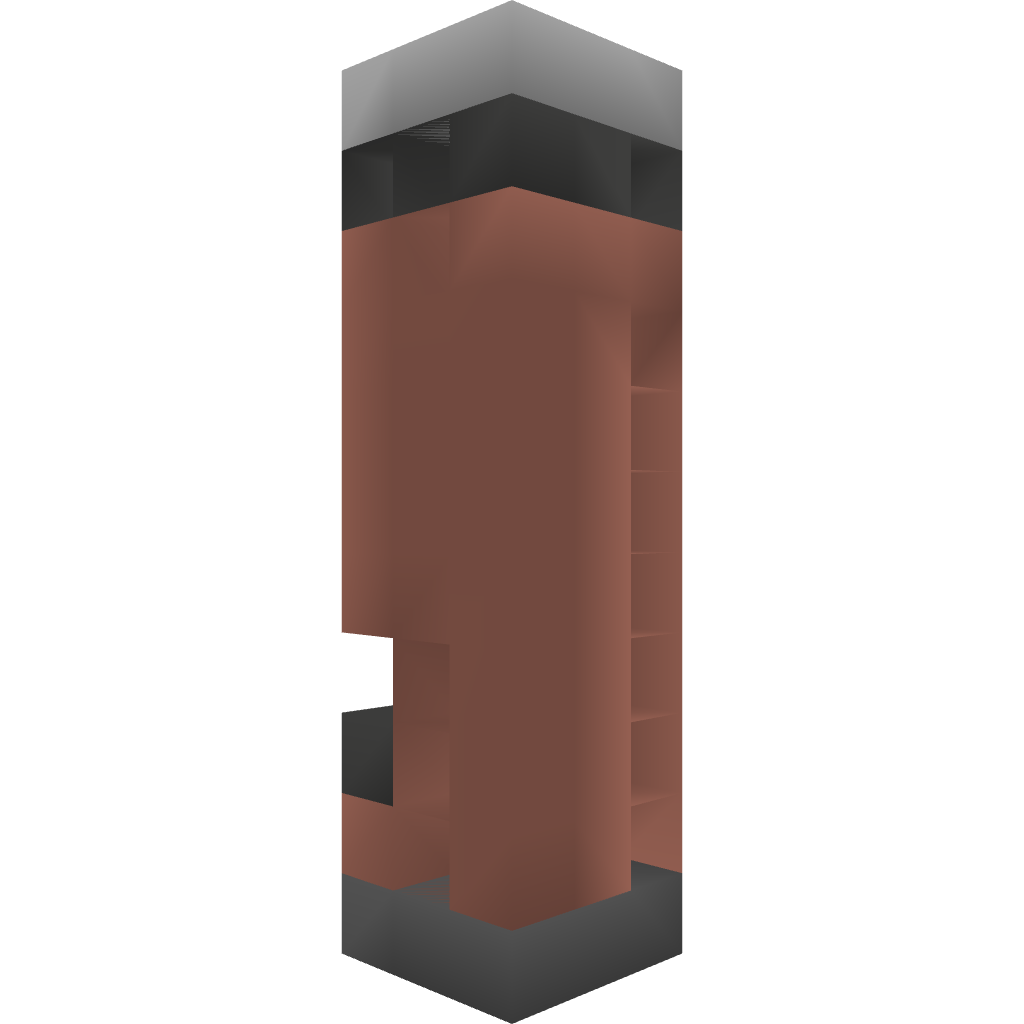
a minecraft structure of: House Chimney